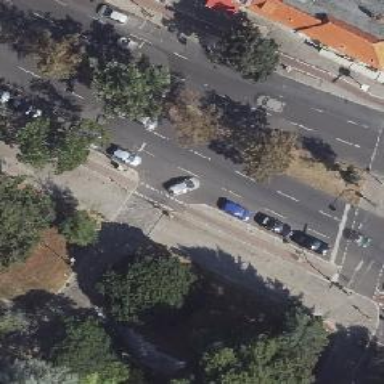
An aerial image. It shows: Secondary road with asphalt surface. There is cycle track on the right side.